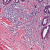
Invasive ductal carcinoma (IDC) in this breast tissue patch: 1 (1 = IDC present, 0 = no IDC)